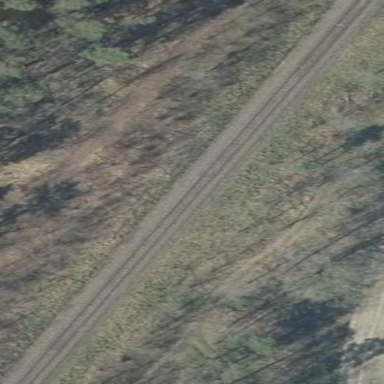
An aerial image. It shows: Railway area.